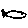
Label: fish